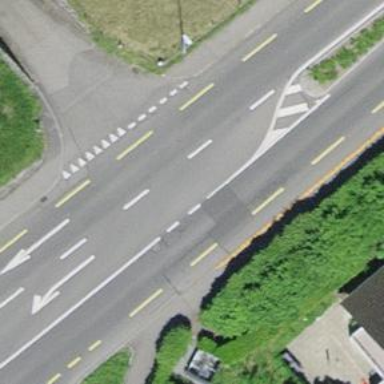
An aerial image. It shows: Primary highway with dedicated lane for cyclists.